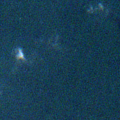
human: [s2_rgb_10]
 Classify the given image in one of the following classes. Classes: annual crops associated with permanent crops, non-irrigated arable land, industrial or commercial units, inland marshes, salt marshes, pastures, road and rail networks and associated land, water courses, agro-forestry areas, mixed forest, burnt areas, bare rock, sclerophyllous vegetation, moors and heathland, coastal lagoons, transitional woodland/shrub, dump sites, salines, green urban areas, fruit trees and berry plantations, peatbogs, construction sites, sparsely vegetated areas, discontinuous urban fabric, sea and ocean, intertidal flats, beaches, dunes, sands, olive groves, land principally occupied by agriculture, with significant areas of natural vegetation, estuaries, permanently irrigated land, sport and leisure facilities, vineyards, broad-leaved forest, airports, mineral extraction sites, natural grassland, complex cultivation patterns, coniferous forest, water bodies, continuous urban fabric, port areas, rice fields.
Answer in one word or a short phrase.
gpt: sea and ocean